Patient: sex M, age 62
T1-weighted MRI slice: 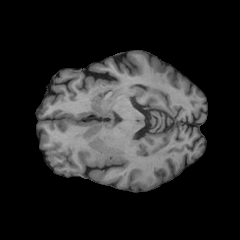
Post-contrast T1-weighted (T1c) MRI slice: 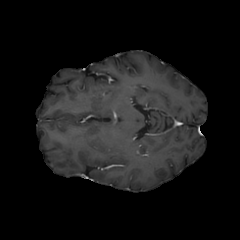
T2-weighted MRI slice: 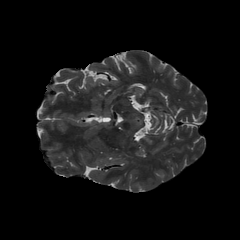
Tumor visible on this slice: no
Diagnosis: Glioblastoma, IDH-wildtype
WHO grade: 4